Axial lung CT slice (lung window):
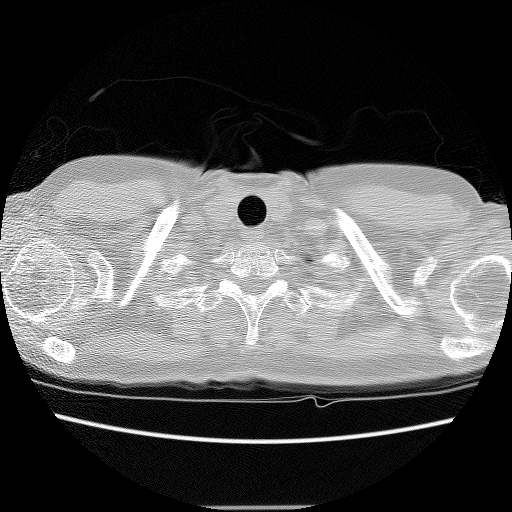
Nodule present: no